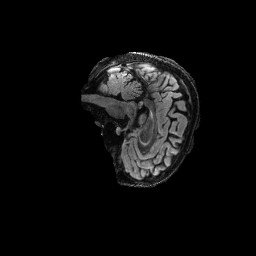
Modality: FLAIR
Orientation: sagittal
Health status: ill
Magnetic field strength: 3 T